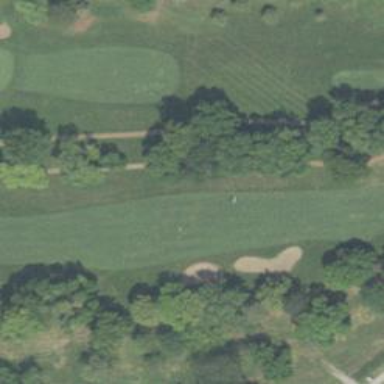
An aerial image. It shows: Golf hole.